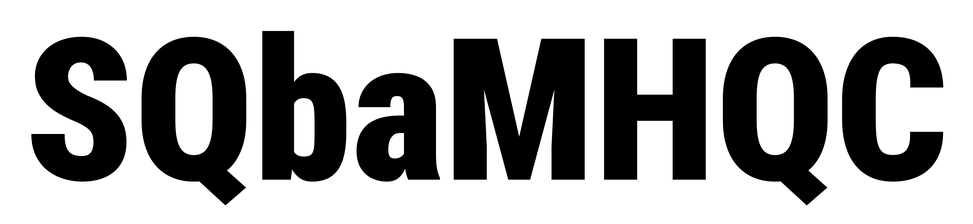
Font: Roboto_Condensed_Black